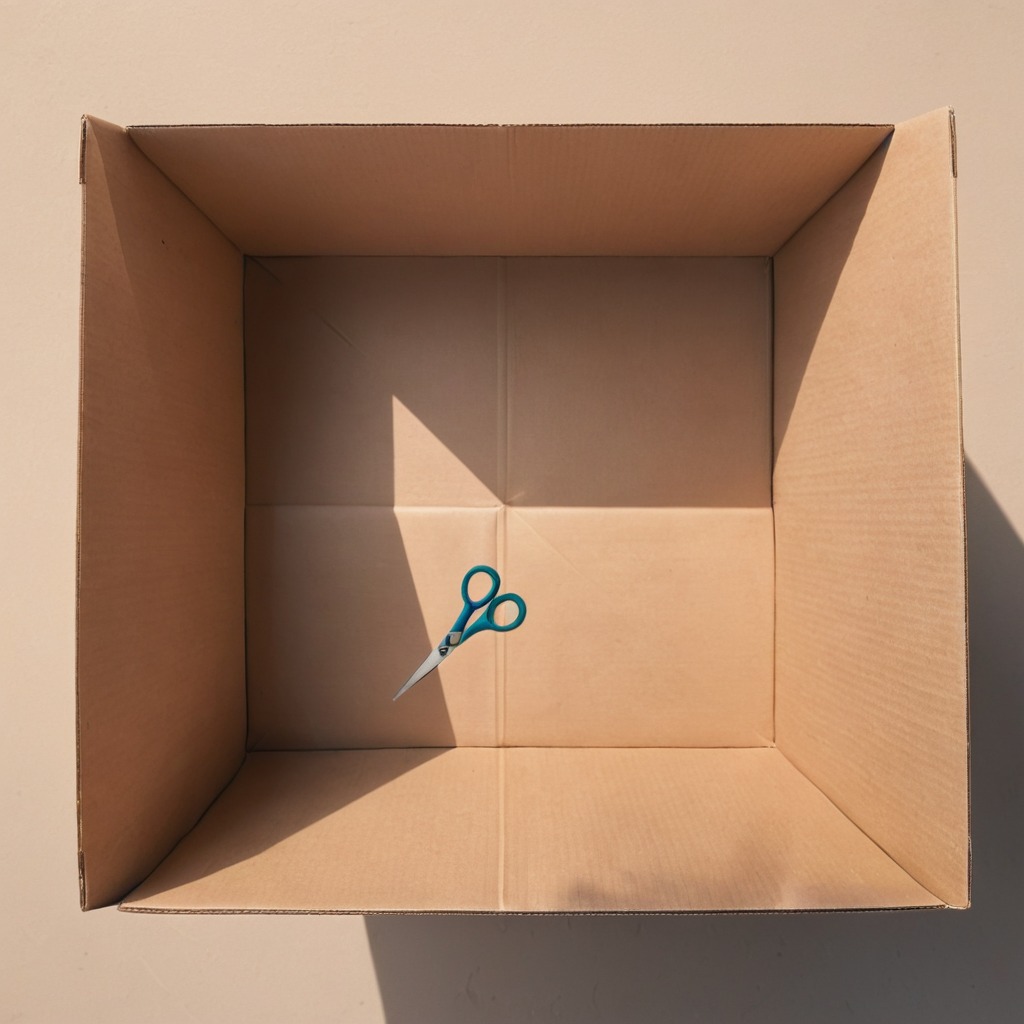
A scissor lies on the cardboard box surface.